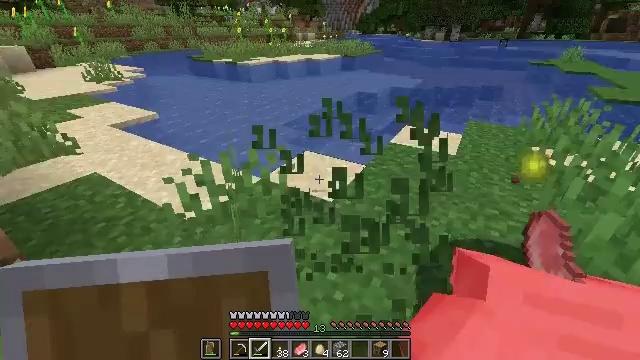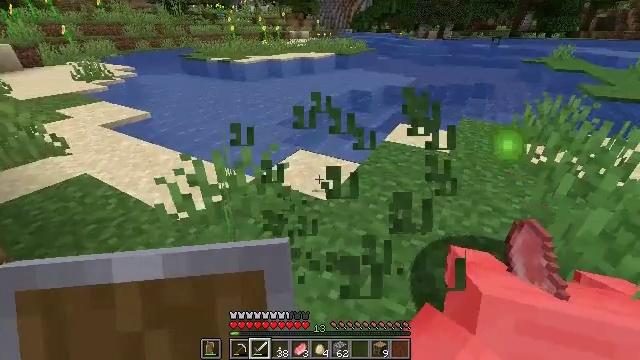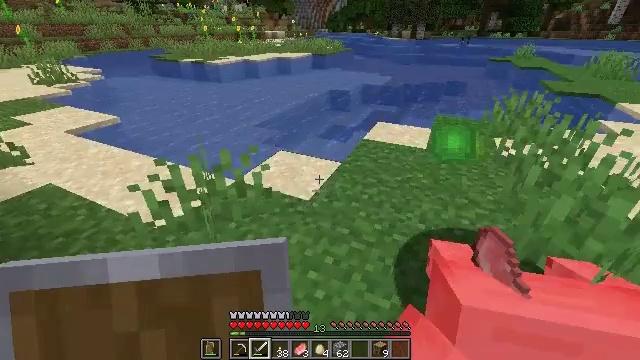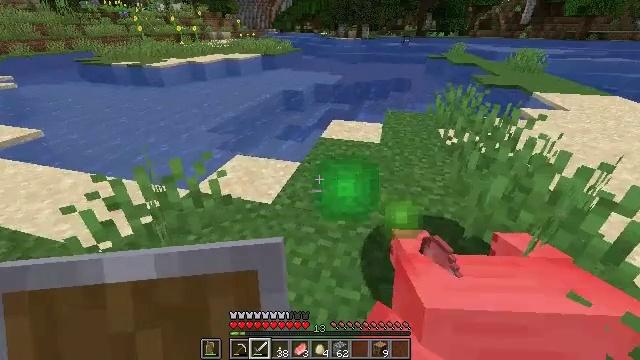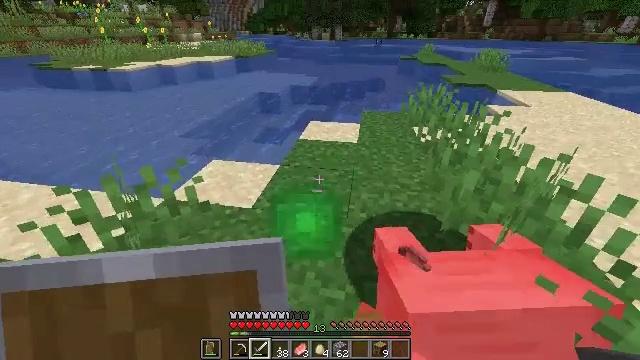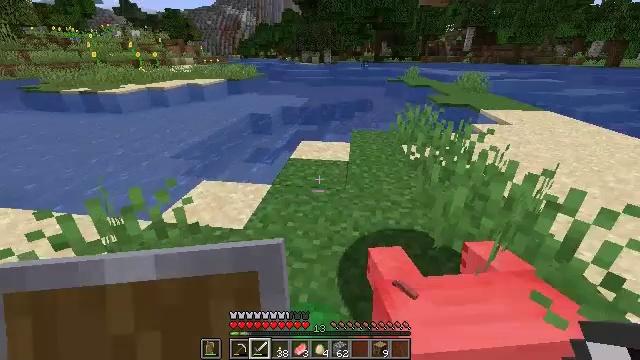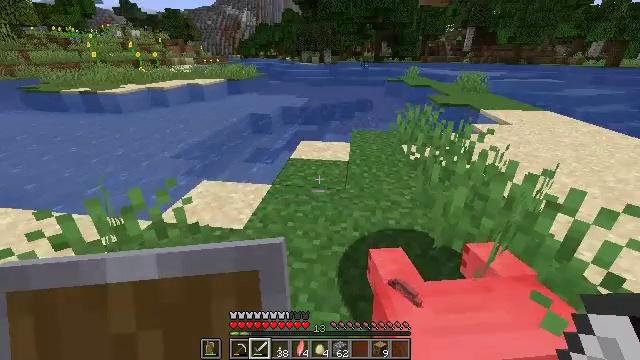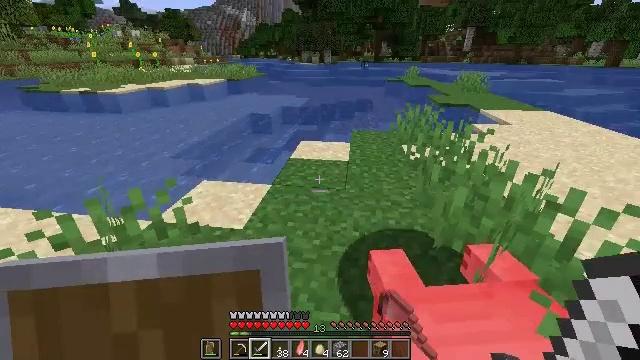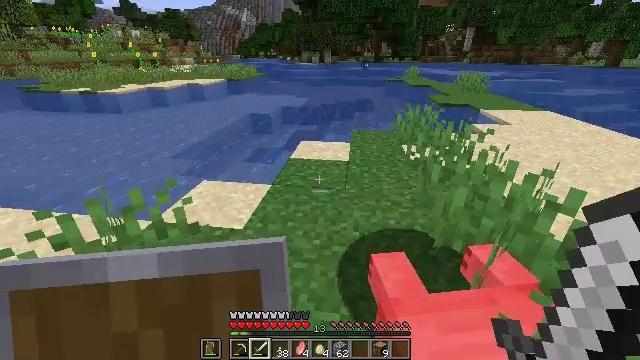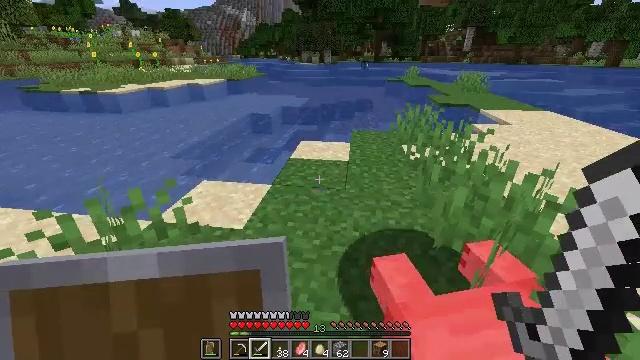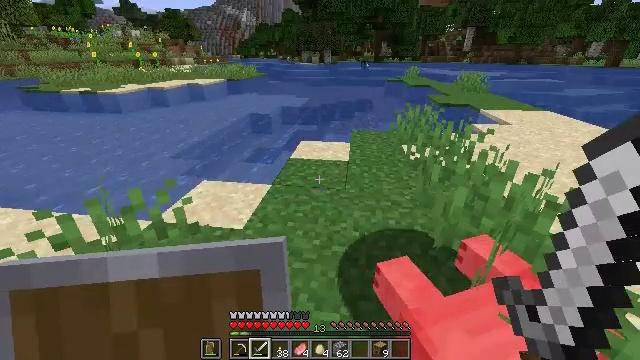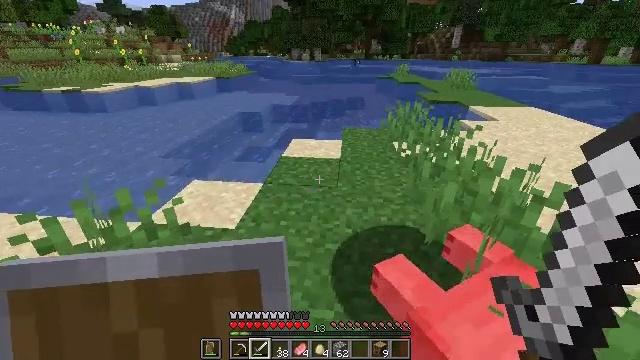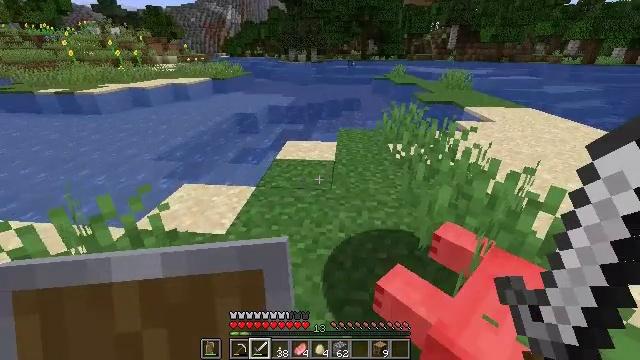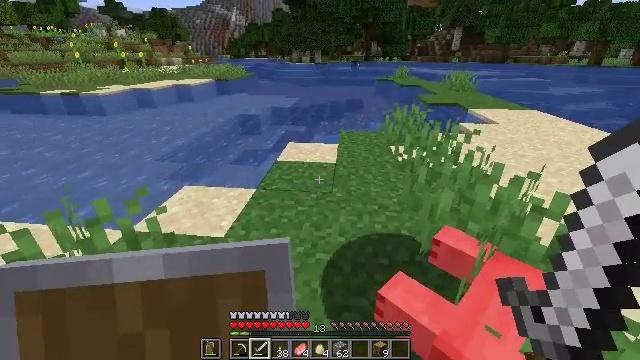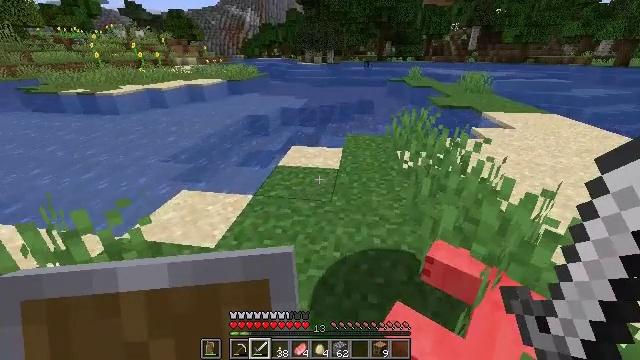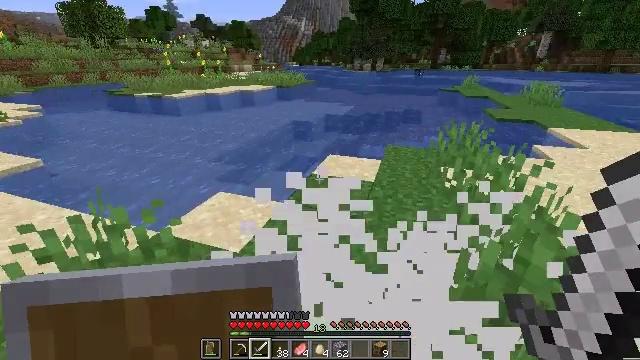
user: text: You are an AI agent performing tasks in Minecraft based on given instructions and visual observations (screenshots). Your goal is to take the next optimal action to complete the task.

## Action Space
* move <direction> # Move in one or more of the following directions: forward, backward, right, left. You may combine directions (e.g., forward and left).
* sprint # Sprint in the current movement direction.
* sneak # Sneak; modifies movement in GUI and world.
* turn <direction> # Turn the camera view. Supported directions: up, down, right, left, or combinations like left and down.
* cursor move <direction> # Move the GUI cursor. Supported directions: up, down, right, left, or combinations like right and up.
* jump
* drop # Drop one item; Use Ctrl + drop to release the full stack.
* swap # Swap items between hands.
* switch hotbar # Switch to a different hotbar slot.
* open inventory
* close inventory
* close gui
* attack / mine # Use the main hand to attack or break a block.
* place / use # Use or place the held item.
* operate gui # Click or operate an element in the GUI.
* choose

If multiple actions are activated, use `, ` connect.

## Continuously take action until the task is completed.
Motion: motion action
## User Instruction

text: Hunt a chicken.
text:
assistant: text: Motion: turn right
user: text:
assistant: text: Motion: turn right
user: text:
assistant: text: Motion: turn right
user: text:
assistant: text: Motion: turn right
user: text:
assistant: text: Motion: turn right and up
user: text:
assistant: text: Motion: no_op
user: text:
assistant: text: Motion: no_op
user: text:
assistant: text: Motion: no_op
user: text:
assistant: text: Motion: no_op
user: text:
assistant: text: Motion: no_op
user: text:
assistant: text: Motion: turn right
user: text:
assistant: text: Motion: move forward and move right
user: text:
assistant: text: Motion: move forward and move right
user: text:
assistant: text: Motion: move forward and move right, turn left
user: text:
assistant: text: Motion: move forward and move right, turn left and up
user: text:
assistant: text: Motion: move forward and move right, turn left and up
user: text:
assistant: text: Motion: move forward and move right, turn left
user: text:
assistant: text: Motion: move forward and move right, turn left and up
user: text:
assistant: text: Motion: move forward and move right, turn left and up
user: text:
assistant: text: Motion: move forward, turn left and up
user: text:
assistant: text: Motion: move forward, turn left
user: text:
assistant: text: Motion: move forward, turn left
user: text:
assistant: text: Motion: move forward, sprint, turn left
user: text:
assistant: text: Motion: move forward, sprint
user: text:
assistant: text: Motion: move forward, sprint
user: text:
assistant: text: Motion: move forward, sprint
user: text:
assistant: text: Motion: move forward, sprint, turn left
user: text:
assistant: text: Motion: move forward, sprint, turn left
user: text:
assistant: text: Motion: move forward, sprint, turn left
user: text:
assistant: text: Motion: move forward, sprint, turn left, jump